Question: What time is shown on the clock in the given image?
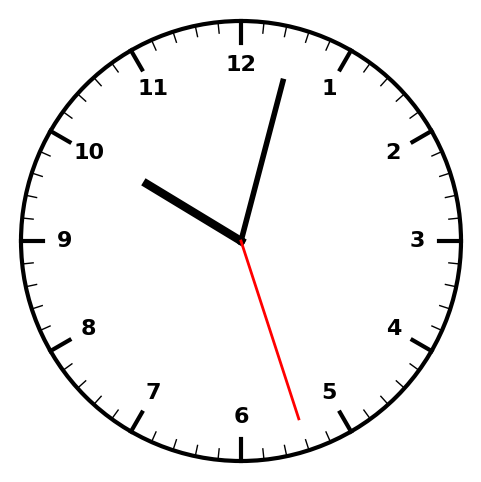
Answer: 10:02:27